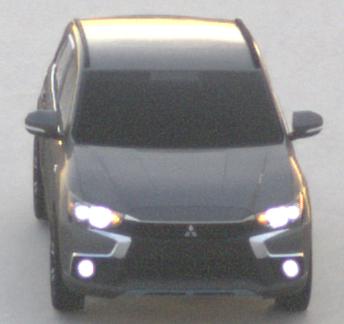
Make: Mitsubishi
Model: Outlander 2.0 Plug-In Hybrid
Detailed model: Outlander (III) Plug-In Hybrid
Model produced from: 2015/10
Model produced until: 2018/08
Doors: 5
Color: gray
Road condition: dry road
Daytime: sunrise or sunset
Contrast: low contrast